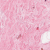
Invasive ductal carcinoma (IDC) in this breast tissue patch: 0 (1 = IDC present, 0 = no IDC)